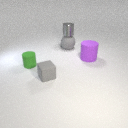
small gray rubber cube to the left of large gray rubber sphere